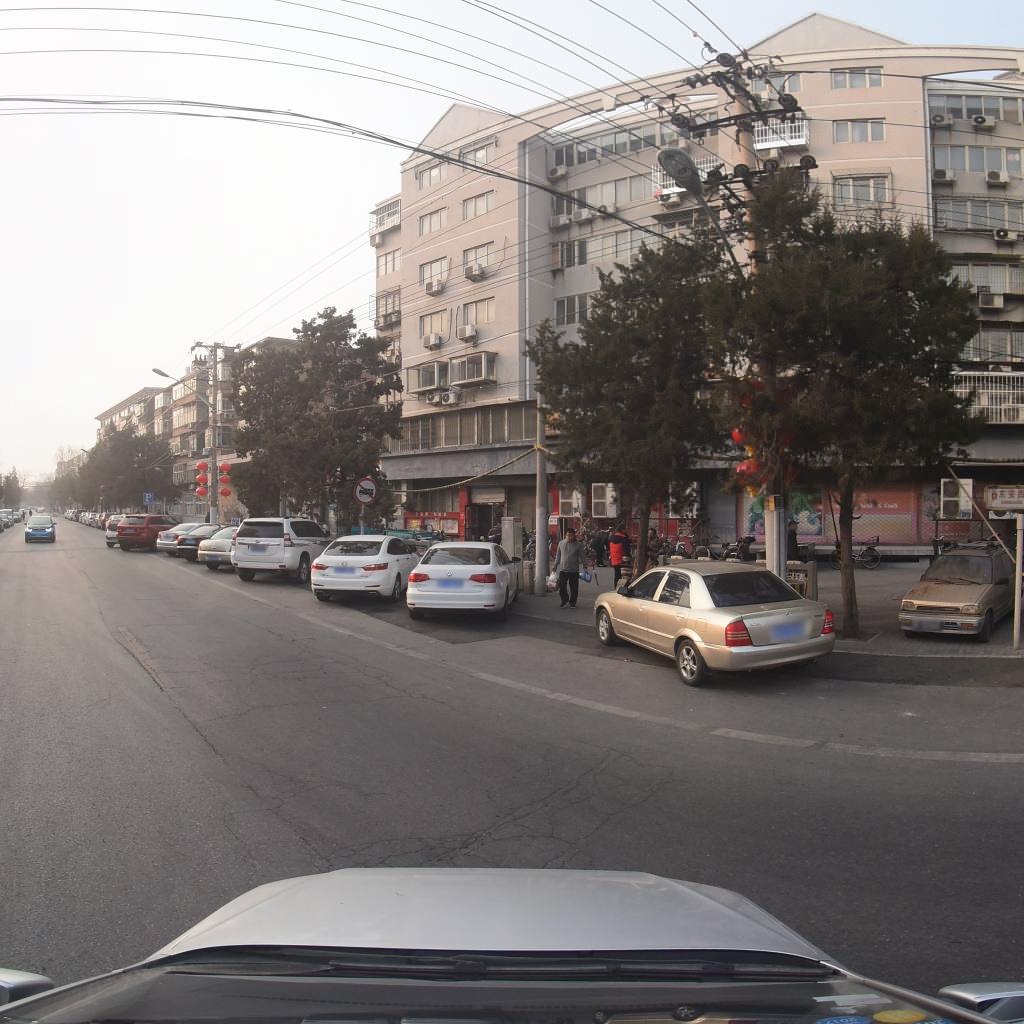
Region: Fengtai
Road damage annotations: alligator crack